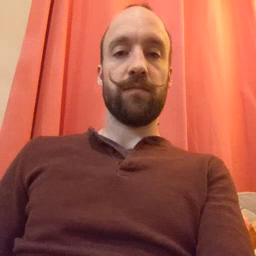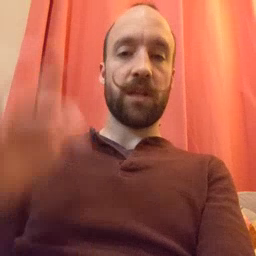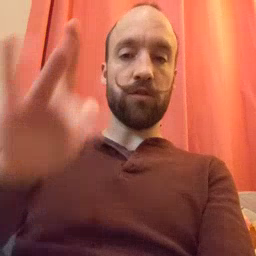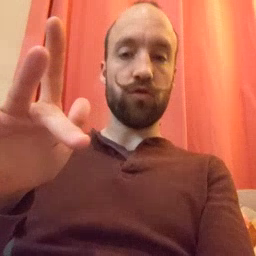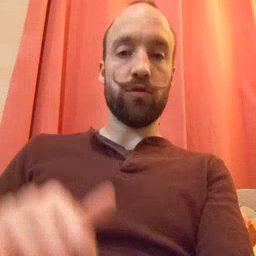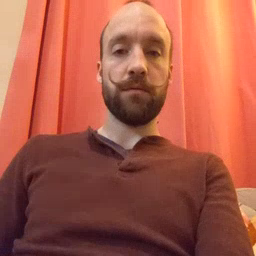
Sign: touch